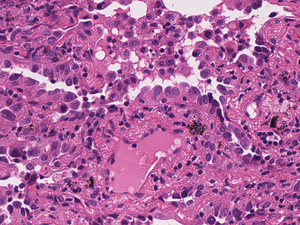
Tumor epithelial tissue: yes
Tumor-associated stroma tissue: yes
Normal tissue: no